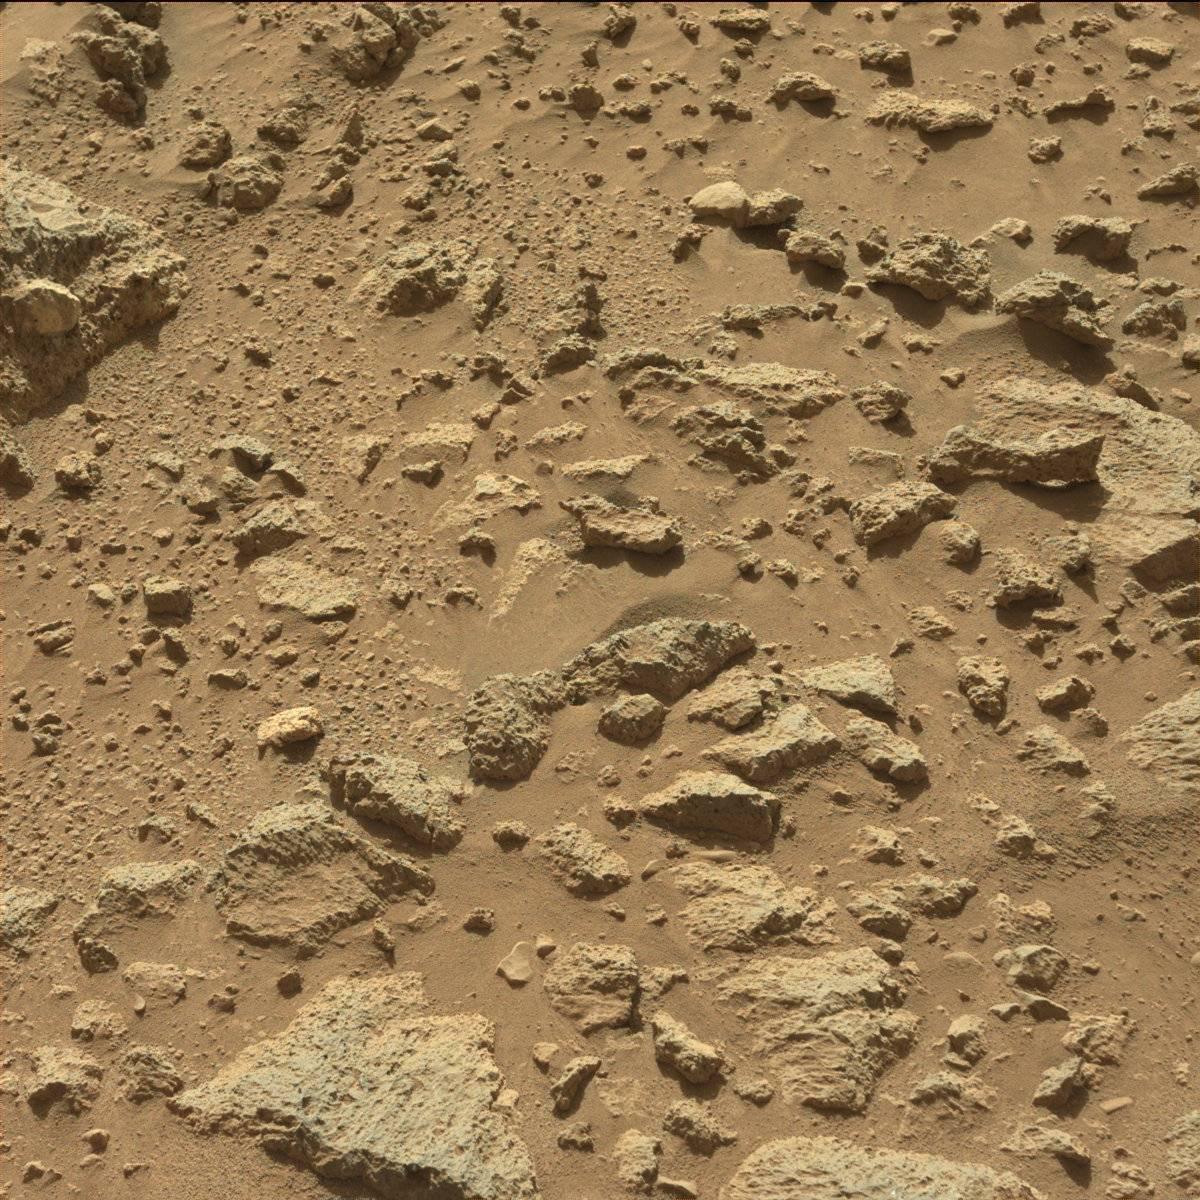
Terrain classes present: Bedrock, Rock, Sand / Soil